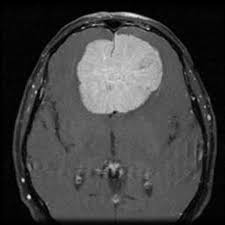
Label: meningioma